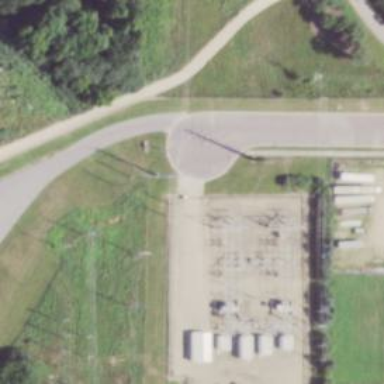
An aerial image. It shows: Power substation.